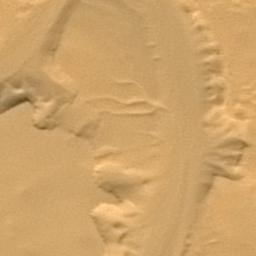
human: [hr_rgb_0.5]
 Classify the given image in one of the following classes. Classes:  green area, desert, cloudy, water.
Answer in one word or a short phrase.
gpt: desert